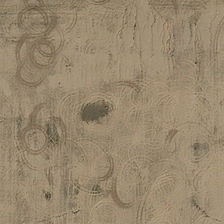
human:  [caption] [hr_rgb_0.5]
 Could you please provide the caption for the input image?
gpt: many circle signs are in a piece of yellow bareland .

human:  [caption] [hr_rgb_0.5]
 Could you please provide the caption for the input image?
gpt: many circle signs are in a piece of yellow bareland .

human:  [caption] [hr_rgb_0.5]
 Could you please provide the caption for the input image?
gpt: many circle signs are in a piece of yellow bareland .

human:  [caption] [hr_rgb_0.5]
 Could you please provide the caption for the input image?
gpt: many circle signs are in a piece of yellow bareland .

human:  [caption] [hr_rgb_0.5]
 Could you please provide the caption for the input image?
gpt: many circle signs are in a piece of yellow bareland .